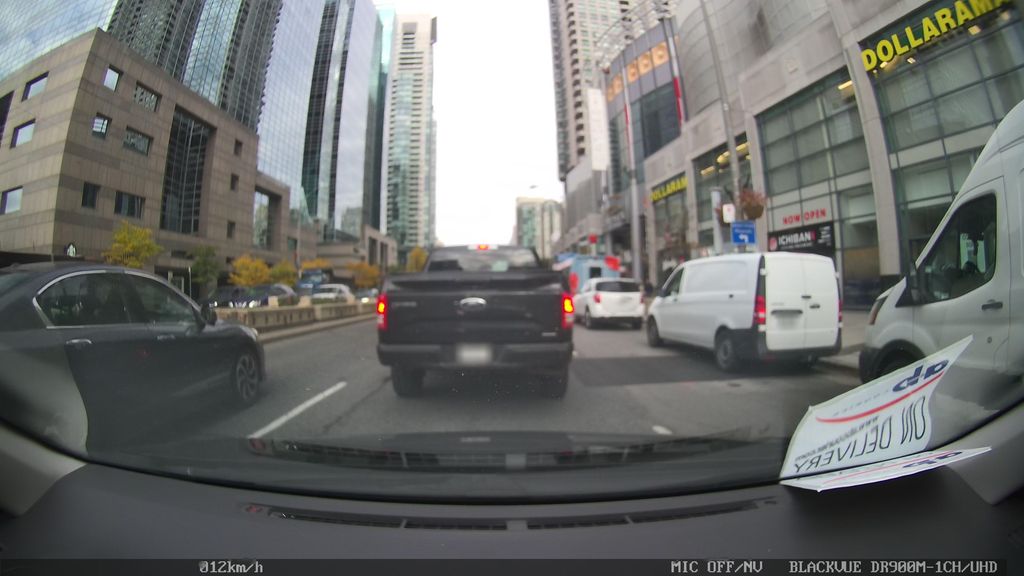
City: toronto